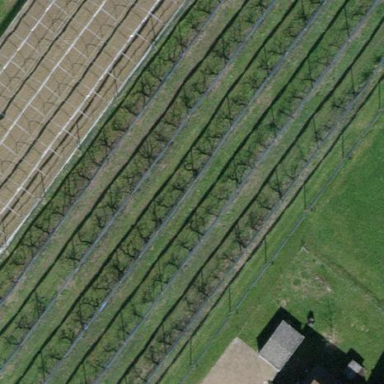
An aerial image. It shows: Orchard.